Question: When adding a new photo to wordpress post, you have have the option to select the size of the image like you can see here:

Is there a way to edit the size of these images? The max width an image can be in a post is 598px, so is there a way I can specify width 598px for any of these?
Is there a way to switch all previous posts from "Full Size" to whatever size has 598px?
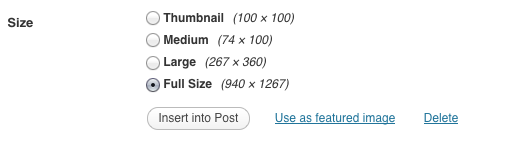
Answer: You can set the various image sizes in the backend - Settings -> Media
There you can set Thumbnail, Medium and Large.
To regenerate all the image sizes again after they have already been uploaded and resized by Wordpress using the old settings you would use the plugin <URL>
Don't be misled by the name of the plugin (which although technically correct from a WP point of view is pretty misleading I would say). The plugin regenerates all the image sizes, not just the thumbnail size. It doesn't regenerate the original full size version of course, just the three sizes you set in the Media settings.
The plugin author confirms it here -> <URL>